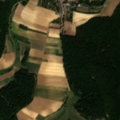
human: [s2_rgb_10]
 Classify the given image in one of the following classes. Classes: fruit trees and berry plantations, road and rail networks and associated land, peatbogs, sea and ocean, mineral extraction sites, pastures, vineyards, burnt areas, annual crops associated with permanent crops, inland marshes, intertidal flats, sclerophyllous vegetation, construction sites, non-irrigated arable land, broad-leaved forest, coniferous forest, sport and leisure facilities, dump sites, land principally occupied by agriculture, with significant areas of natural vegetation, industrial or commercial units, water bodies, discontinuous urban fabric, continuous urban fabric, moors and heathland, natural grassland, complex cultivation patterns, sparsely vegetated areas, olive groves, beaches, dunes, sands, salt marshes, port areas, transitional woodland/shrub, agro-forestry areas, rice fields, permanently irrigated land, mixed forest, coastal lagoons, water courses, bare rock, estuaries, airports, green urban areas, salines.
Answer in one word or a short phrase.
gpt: discontinuous urban fabric, non-irrigated arable land, land principally occupied by agriculture, with significant areas of natural vegetation, broad-leaved forest